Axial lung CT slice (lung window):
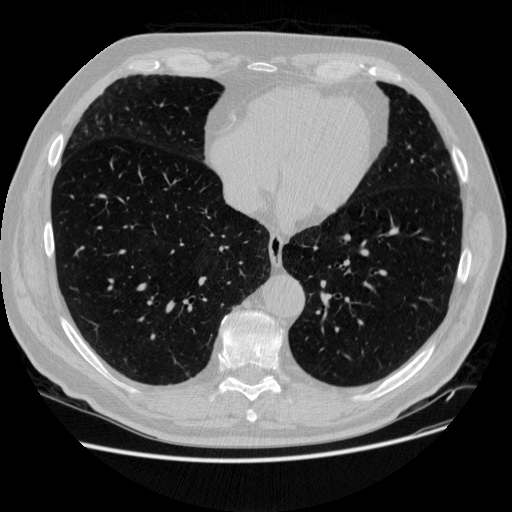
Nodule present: no